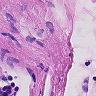
Metastatic tissue present: no